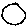
Label: circle